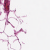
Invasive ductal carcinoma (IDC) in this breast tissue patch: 0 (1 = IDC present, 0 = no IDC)